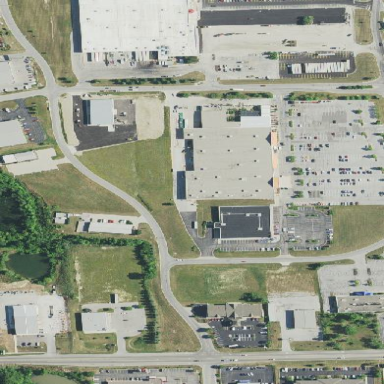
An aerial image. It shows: Retail area.